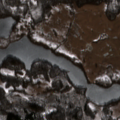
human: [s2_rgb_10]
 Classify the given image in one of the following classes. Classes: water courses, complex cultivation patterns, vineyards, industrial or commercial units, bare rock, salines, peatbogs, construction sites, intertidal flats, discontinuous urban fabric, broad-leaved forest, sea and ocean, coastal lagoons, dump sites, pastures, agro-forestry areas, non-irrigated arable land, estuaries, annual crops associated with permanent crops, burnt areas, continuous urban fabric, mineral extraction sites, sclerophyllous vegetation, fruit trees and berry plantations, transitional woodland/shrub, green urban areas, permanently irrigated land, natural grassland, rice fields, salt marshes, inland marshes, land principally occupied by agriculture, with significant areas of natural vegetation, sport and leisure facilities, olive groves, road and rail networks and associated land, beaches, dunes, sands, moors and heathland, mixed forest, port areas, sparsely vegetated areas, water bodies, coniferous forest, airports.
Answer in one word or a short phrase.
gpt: pastures, land principally occupied by agriculture, with significant areas of natural vegetation, broad-leaved forest, water bodies